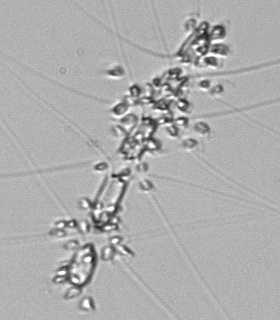
Label: Chaetoceros_didymus_TAG_external_flagellate